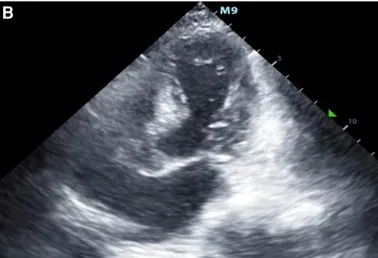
(B) After admission to the ICU, bedside color ultrasound examination of the heart showed that the apex of the heart was round and blunt, with left ventricular systolic dysfunction and basal ganglia contraction.
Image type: radiology (ultrasound)